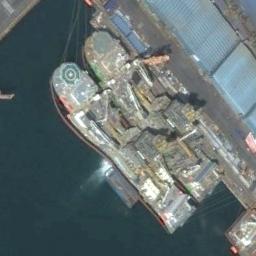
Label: ship